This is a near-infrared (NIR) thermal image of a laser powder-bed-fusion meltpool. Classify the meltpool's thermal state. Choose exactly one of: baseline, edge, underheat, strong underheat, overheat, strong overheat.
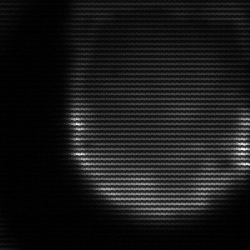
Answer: edge